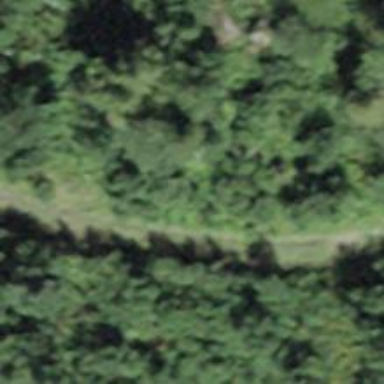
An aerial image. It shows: Culvert tunnel.